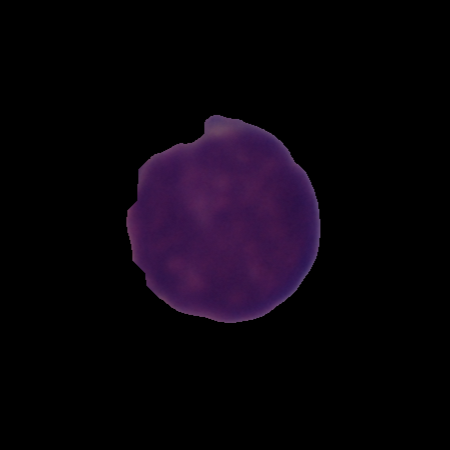
Label: cancer